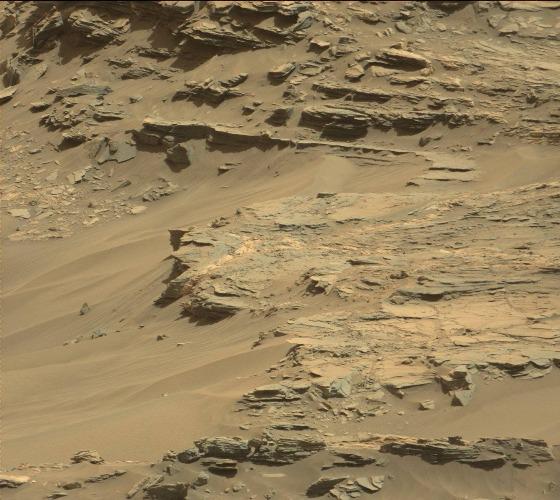
Terrain classes present: Bedrock, Gravel / Sand / Soil, Rock, Shadow